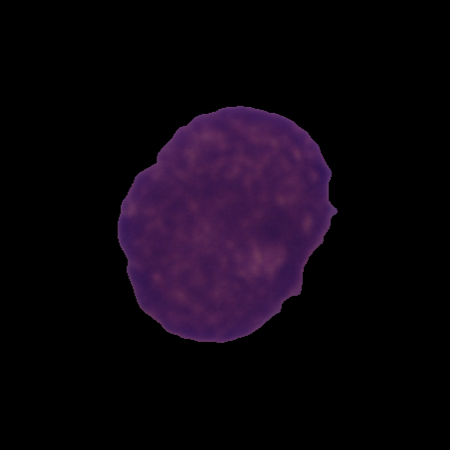
Label: cancer